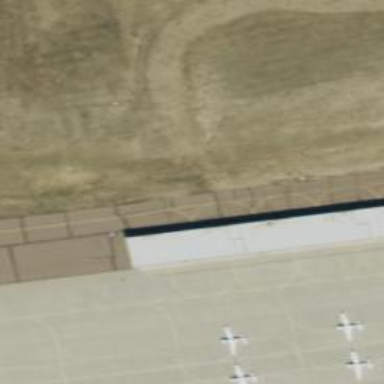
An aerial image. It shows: View of taxiway at the airport.